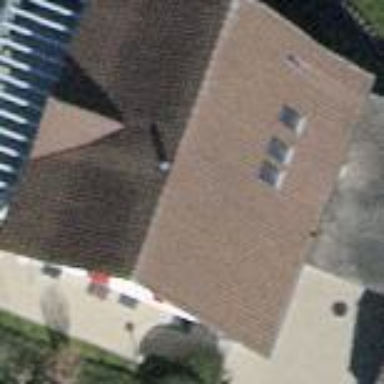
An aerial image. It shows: Building with tile roof.